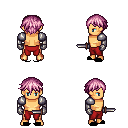
a pixel art fantasy rpg character, male body template, human, tanned skin, steel arm armor, red pants, pink short bangs hairstyle, metal gloves, black slippers, dagger, four views (front, back, left, right), 2x2 character sprite sheet, small pixel art, hard edges, no anti-aliasing